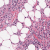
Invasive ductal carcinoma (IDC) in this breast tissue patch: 1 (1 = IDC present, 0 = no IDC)